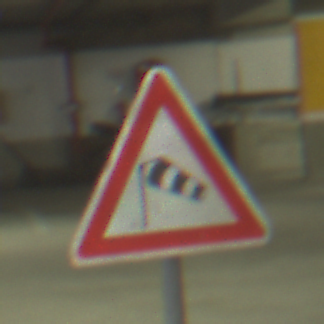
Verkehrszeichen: SeitenwindVonLinks
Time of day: NotSpecified
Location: Indoor (Special)
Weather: NotSpecified
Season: NotSpecified
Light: Artificial